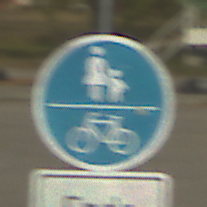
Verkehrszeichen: GemeinsamerGehUndRadweg
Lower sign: HinweisDurchVerbaleAngabe2
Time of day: MorningAfternoon
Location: Outdoor (RoadRail)
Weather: PartlyCloudy
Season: NotSpecified
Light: Natural